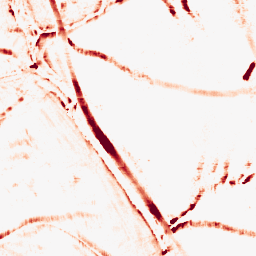
Category: morphological
Decomposition family: morphological_rect
Decomposition parameters: operation: opening
width: 10
height: 10
Upsampling method: cubic_mitchell
Upsampling parameters: scale: 2
Upsampling scale: 2